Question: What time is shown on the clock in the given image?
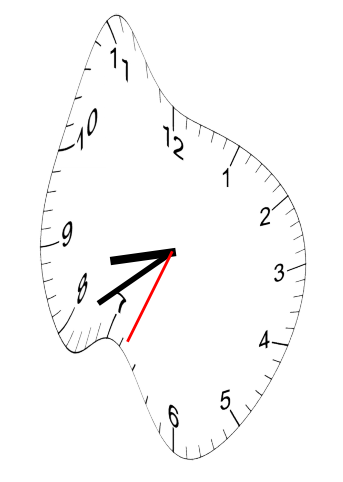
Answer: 08:39:34